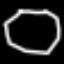
Label: octagon